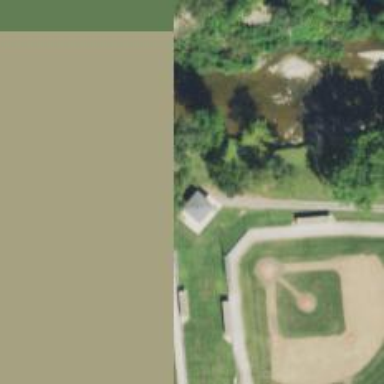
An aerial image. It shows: Baseball pitch for leisure land activities.